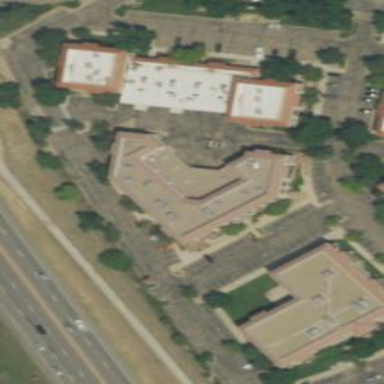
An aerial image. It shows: Office building.